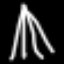
Label: The Eiffel Tower